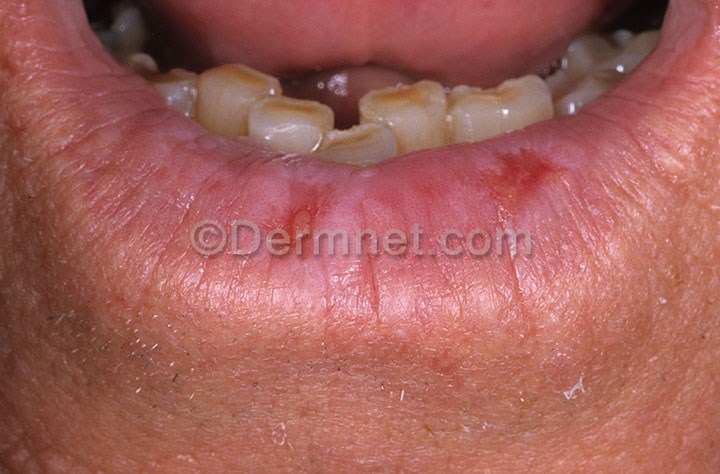
Disease: Actinic Keratosis Basal Cell Carcinoma and other Malignant Lesions